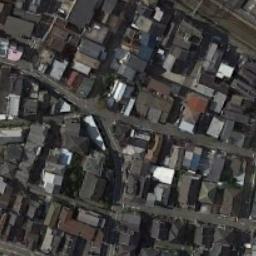
Label: residential